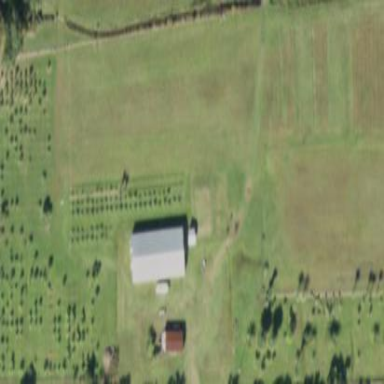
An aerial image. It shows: Plant nursery cultivating trees.